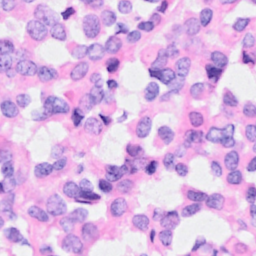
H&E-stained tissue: Breast